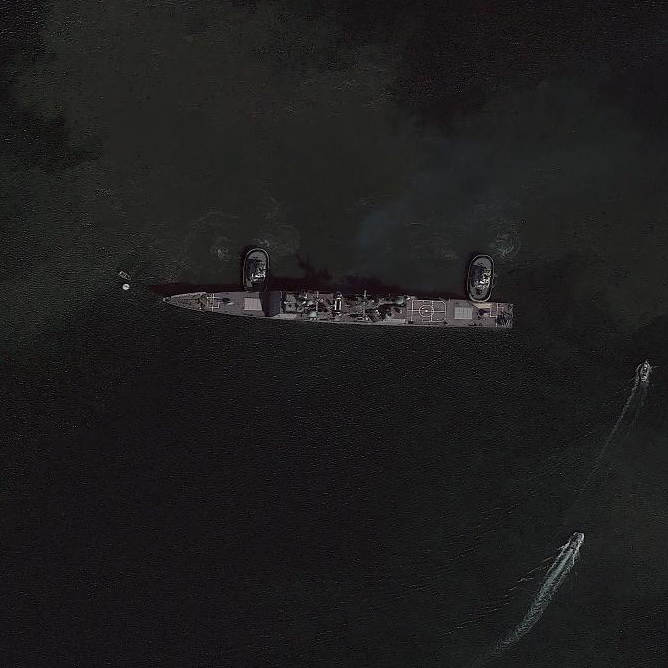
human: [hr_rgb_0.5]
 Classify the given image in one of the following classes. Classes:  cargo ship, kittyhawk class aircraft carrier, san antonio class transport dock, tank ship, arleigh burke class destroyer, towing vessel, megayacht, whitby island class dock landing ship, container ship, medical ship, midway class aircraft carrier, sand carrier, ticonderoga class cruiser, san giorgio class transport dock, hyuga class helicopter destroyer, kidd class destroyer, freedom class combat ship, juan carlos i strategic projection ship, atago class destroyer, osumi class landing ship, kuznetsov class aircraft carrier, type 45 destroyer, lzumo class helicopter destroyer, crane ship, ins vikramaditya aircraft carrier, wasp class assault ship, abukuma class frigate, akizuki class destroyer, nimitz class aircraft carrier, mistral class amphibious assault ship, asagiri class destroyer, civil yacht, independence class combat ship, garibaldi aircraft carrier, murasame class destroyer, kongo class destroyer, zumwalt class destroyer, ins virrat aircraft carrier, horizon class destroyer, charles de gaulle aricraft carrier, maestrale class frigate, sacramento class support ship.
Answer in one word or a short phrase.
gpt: Ticonderoga class cruiser